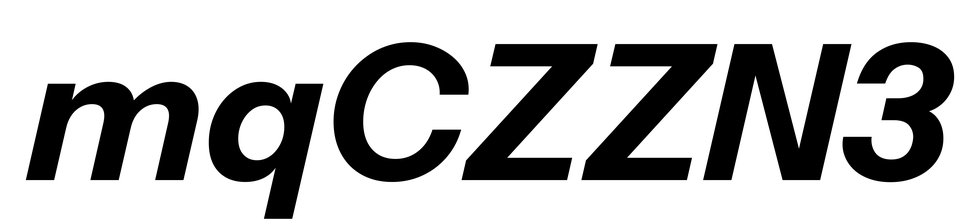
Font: InstrumentSans-Italic_Bold_Italic